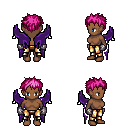
a pixel art fantasy rpg character, female body template, human, dark skin, purple wings, gold greaves, pink bedhead hairstyle, metal gloves, four views (front, back, left, right), 2x2 character sprite sheet, small pixel art, hard edges, no anti-aliasing